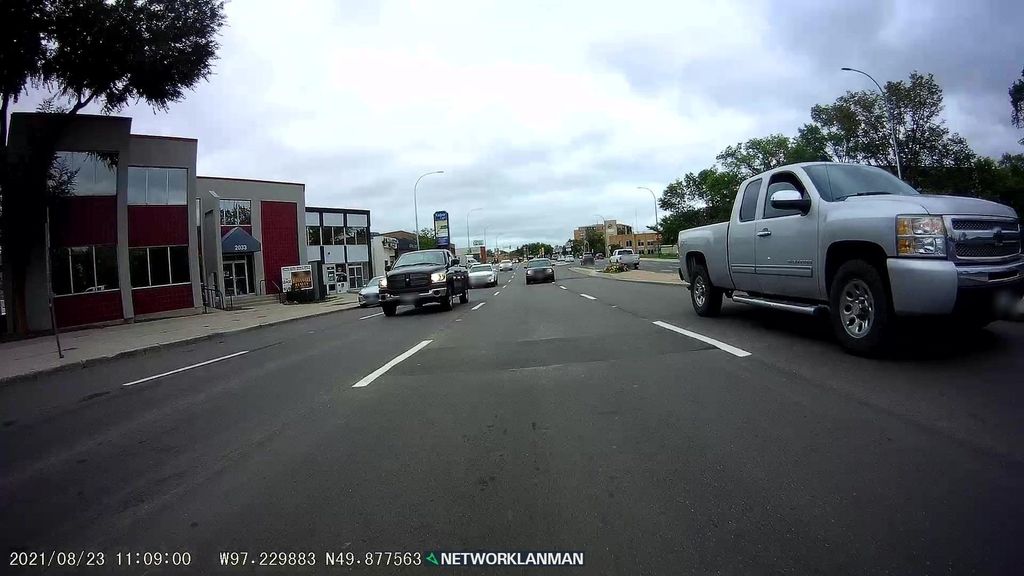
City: winnipeg